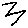
Label: zigzag